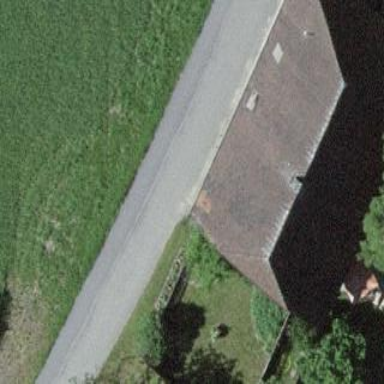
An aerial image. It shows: Farm building.